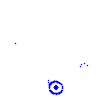
Particle: kaon